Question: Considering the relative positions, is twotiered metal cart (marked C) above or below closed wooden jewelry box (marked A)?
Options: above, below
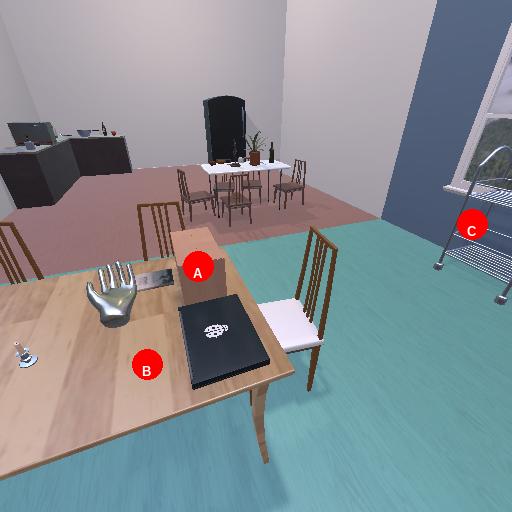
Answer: above